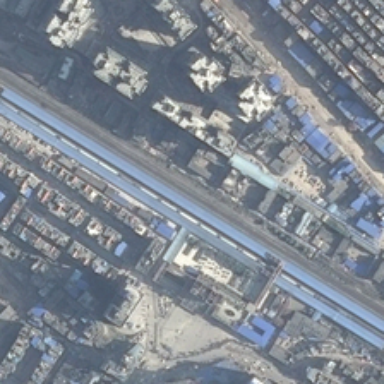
Many buildings are in two sides of a railway station .